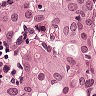
Metastatic tissue present: yes